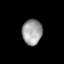
Tissue: lung
Cell type: Others
Senescence score: 0.2176
Nuclear area (px): 498
Mean DAPI intensity: 159.223